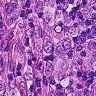
Metastatic tissue present: yes